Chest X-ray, PA view. Patient: 25 years old, sex F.
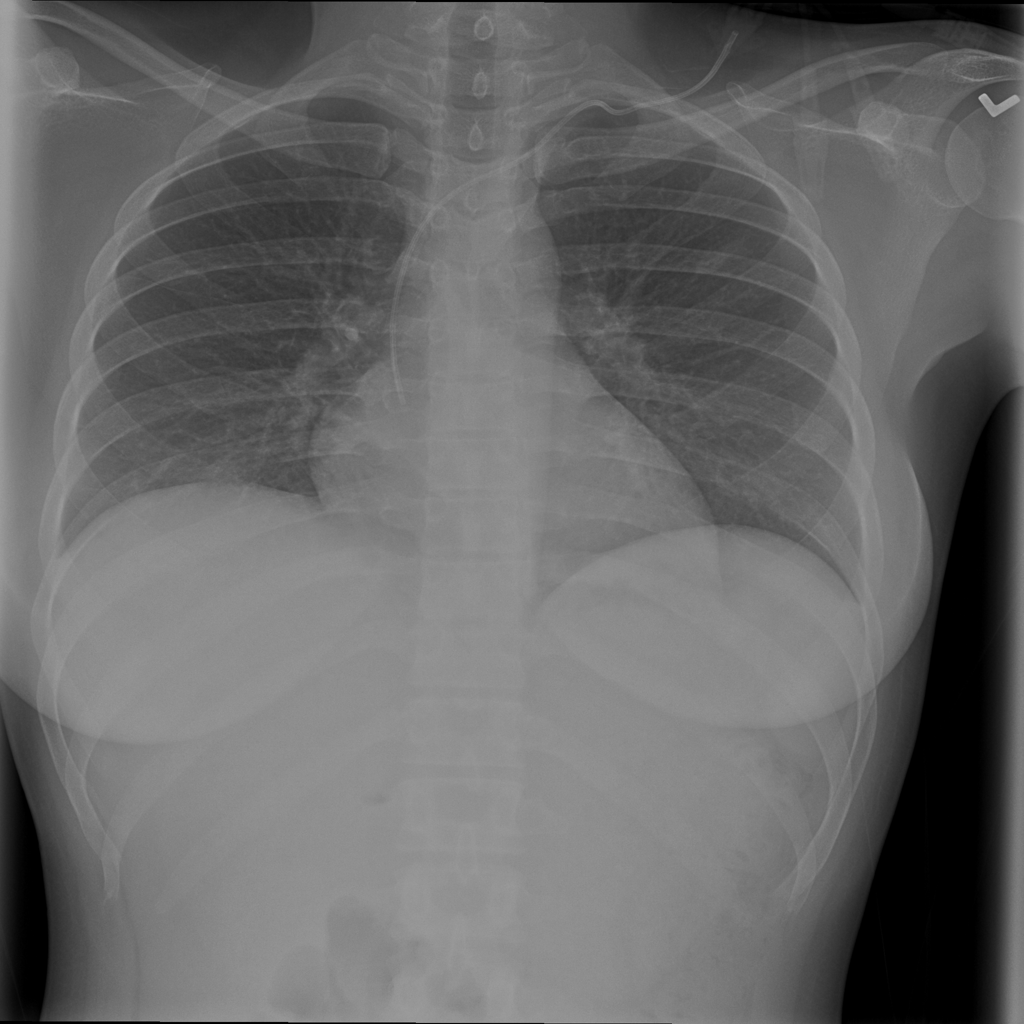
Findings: No Finding